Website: walmart
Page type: billing-address
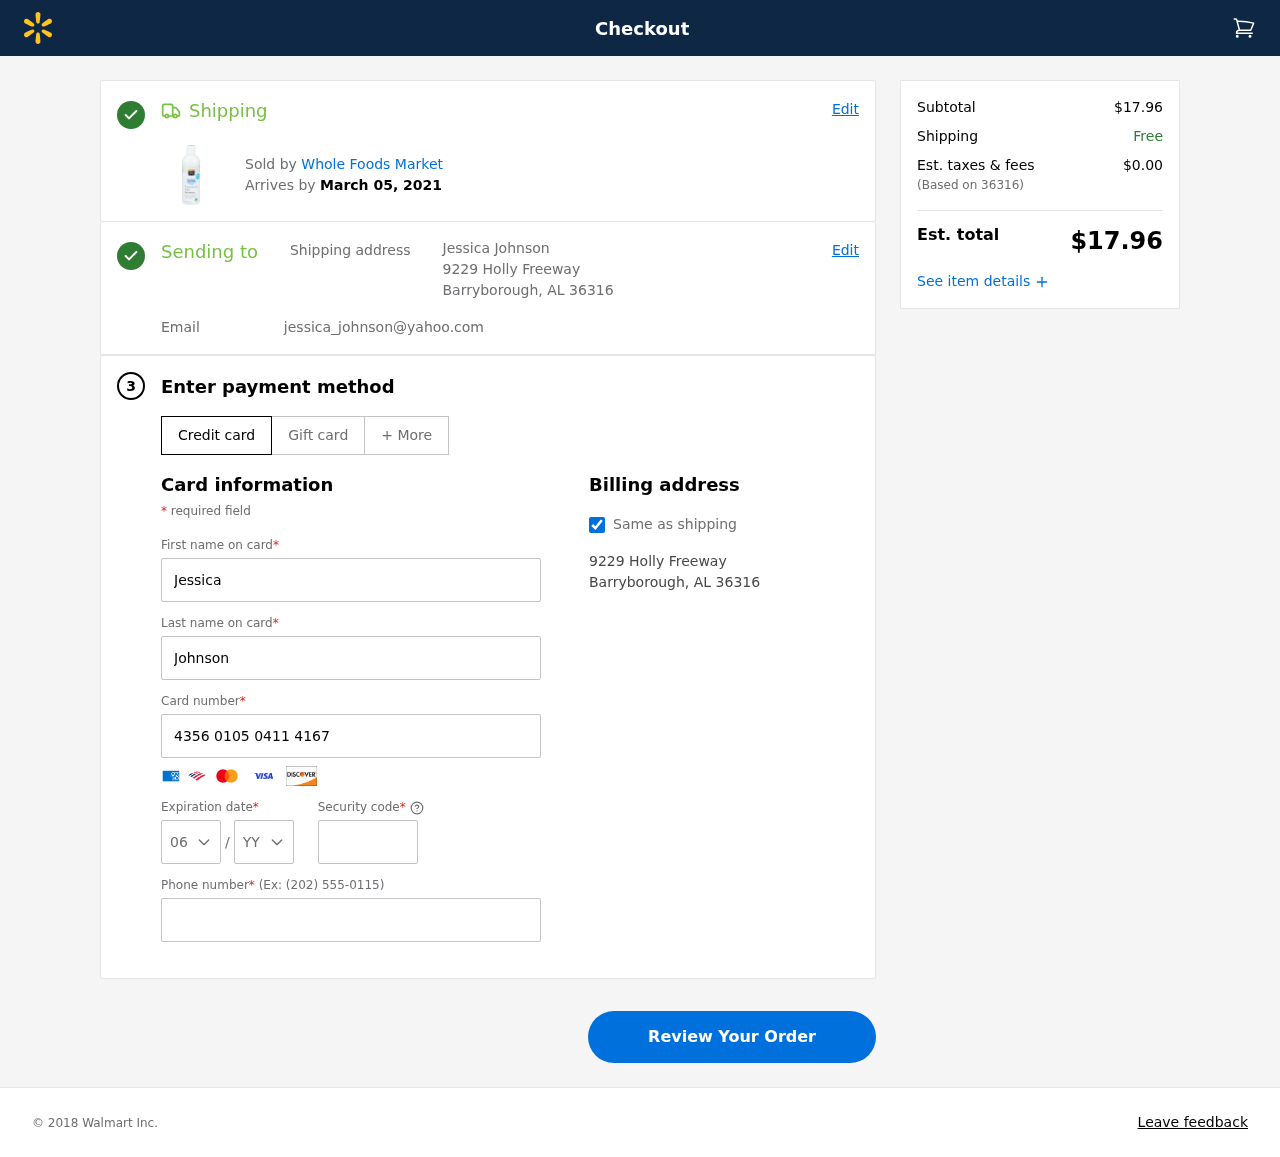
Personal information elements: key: PII_CARD_CVV
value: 452
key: PII_CARD_EXPIRY_MONTH
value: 06
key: PII_CARD_EXPIRY_YEAR
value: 28
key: PII_CARD_NUMBER
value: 4356 0105 0411 4167
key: PII_CITY_STATE_ZIP
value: Barryborough, AL 36316
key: PII_EMAIL
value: jessica_johnson@yahoo.com
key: PII_FIRSTNAME
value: Jessica
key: PII_FULLNAME
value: Jessica Johnson
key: PII_LASTNAME
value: Johnson
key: PII_PHONE
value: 8938847905
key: PII_POSTCODE
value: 36316
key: PII_STREET
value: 9229 Holly Freeway
Product elements: key: PRODUCT1_BRAND
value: Whole Foods Market
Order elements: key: ORDER_DELIVERY_DATE
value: March 05, 2021
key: ORDER_SUBTOTAL
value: $17.96
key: ORDER_TAX
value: $0.00
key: ORDER_TOTAL
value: $17.96